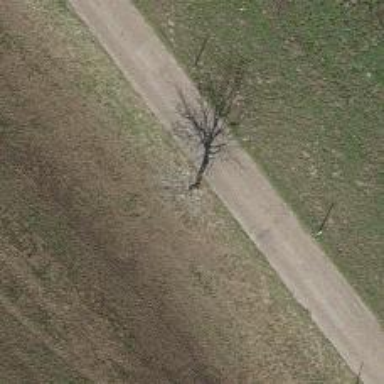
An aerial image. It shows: Broadleaved tree with lush foliage.